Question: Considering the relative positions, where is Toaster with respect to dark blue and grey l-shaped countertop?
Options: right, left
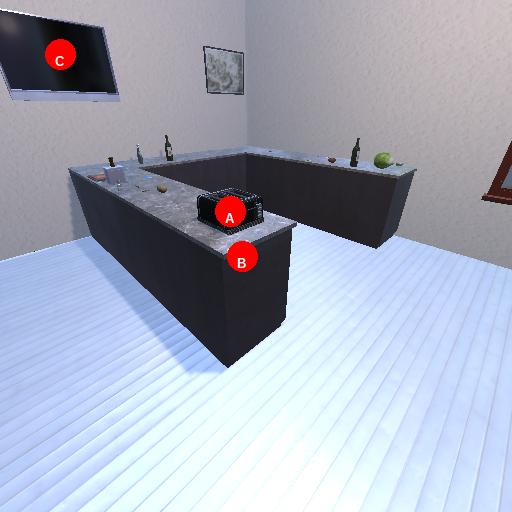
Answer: right